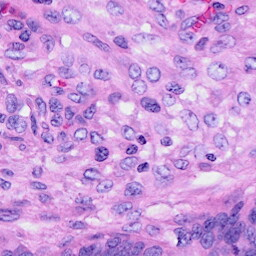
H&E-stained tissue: Ovarian